Question: Currently the code below works but i dont want the hyperlink to take me to google.com. I want it to take me to the link within the variable trailer.Could someone give me a suggestion.
'''
trailers = page_soup.findAll("a",{"class":"slate_button prevent-ad-overlay video-modal"})[0]["href"]
imdbBase = "http://www.imdb.com"
trailer = imdbBase + trailers
urlLink=" <a href="http://www.google.com"> <font face=Tw Cen MT Condensed size=2 color=black>Watch Trailer</font> </a>"
trailer_lbl = self.edit_trailer
self.edit_trailer.setText(urlLink)
self.edit_trailer.setOpenExternalLinks(True)
'''
Result from printing (trailers)

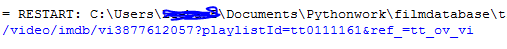
Answer: To be able to concatenate a url you can use 'format':
'''
trailers = "/video/imdb/vi38776120057?playlistId=tt0111161&ref=tt_ov_vi"
imdbBase = "http://www.imdb.com"
trailer = imdbBase + trailers
urlLink=" <a href="{url}"> <font face=Tw Cen MT Condensed size=2 color=black>Watch Trailer</font> </a>".format(url=trailer)
trailer_lbl = QtWidgets.QLabel()
trailer_lbl.setText(urlLink)
trailer_lbl.setOpenExternalLinks(True)
'''